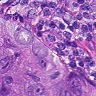
Metastatic tissue present: yes